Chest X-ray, PA view. Patient: 40 years old, sex F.
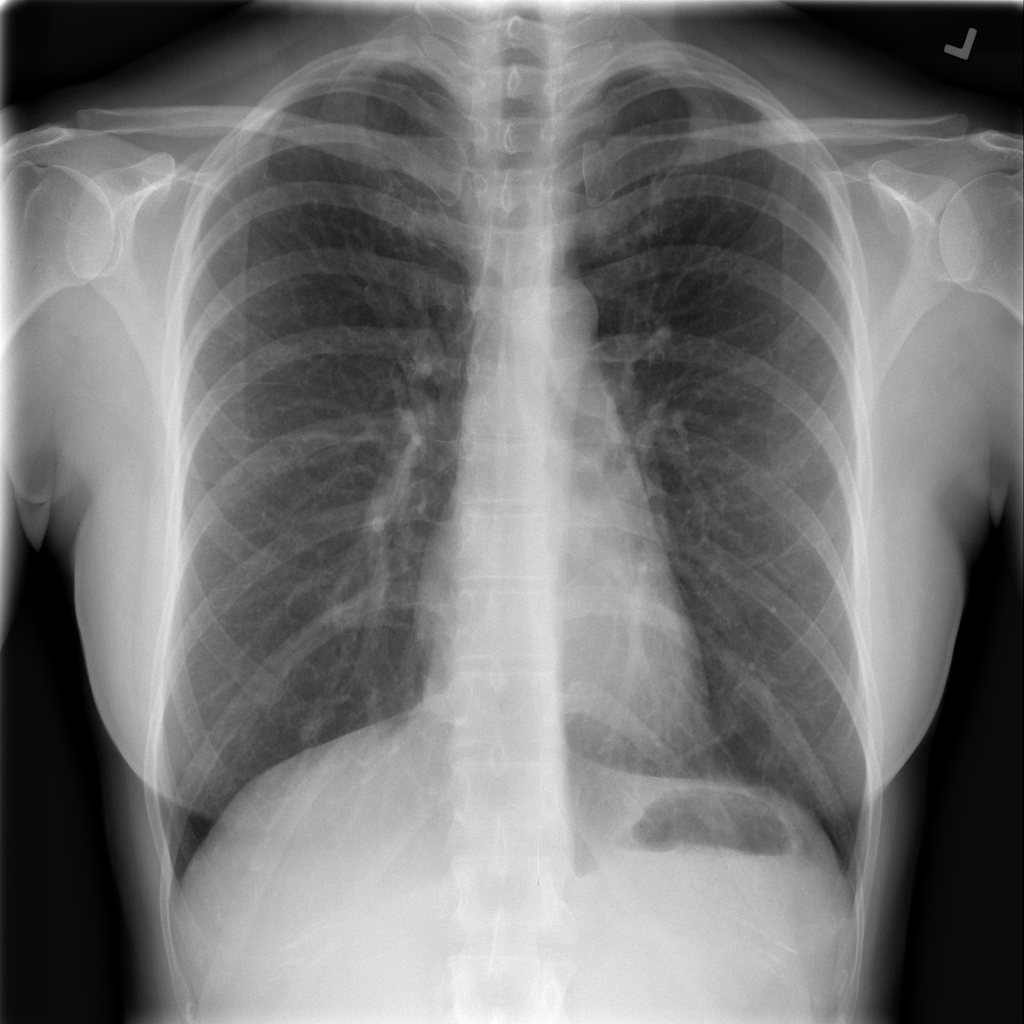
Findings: No Finding